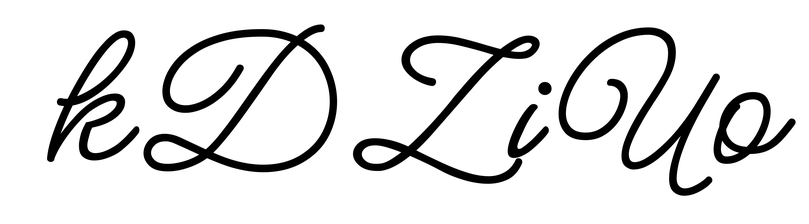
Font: MeowScript-Regular